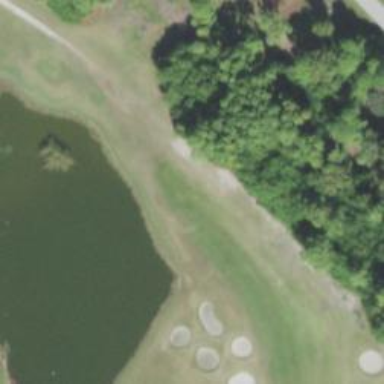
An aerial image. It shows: Golf hole.